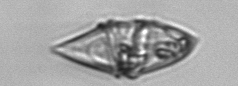
Label: Gyrodinium